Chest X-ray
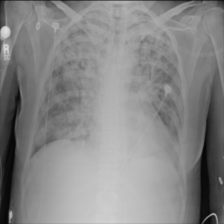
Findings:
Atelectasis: negative
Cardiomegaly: negative
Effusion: negative
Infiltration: negative
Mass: negative
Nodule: positive
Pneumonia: negative
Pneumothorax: negative
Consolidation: negative
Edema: negative
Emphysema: negative
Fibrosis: negative
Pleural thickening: negative
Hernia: negative